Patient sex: F
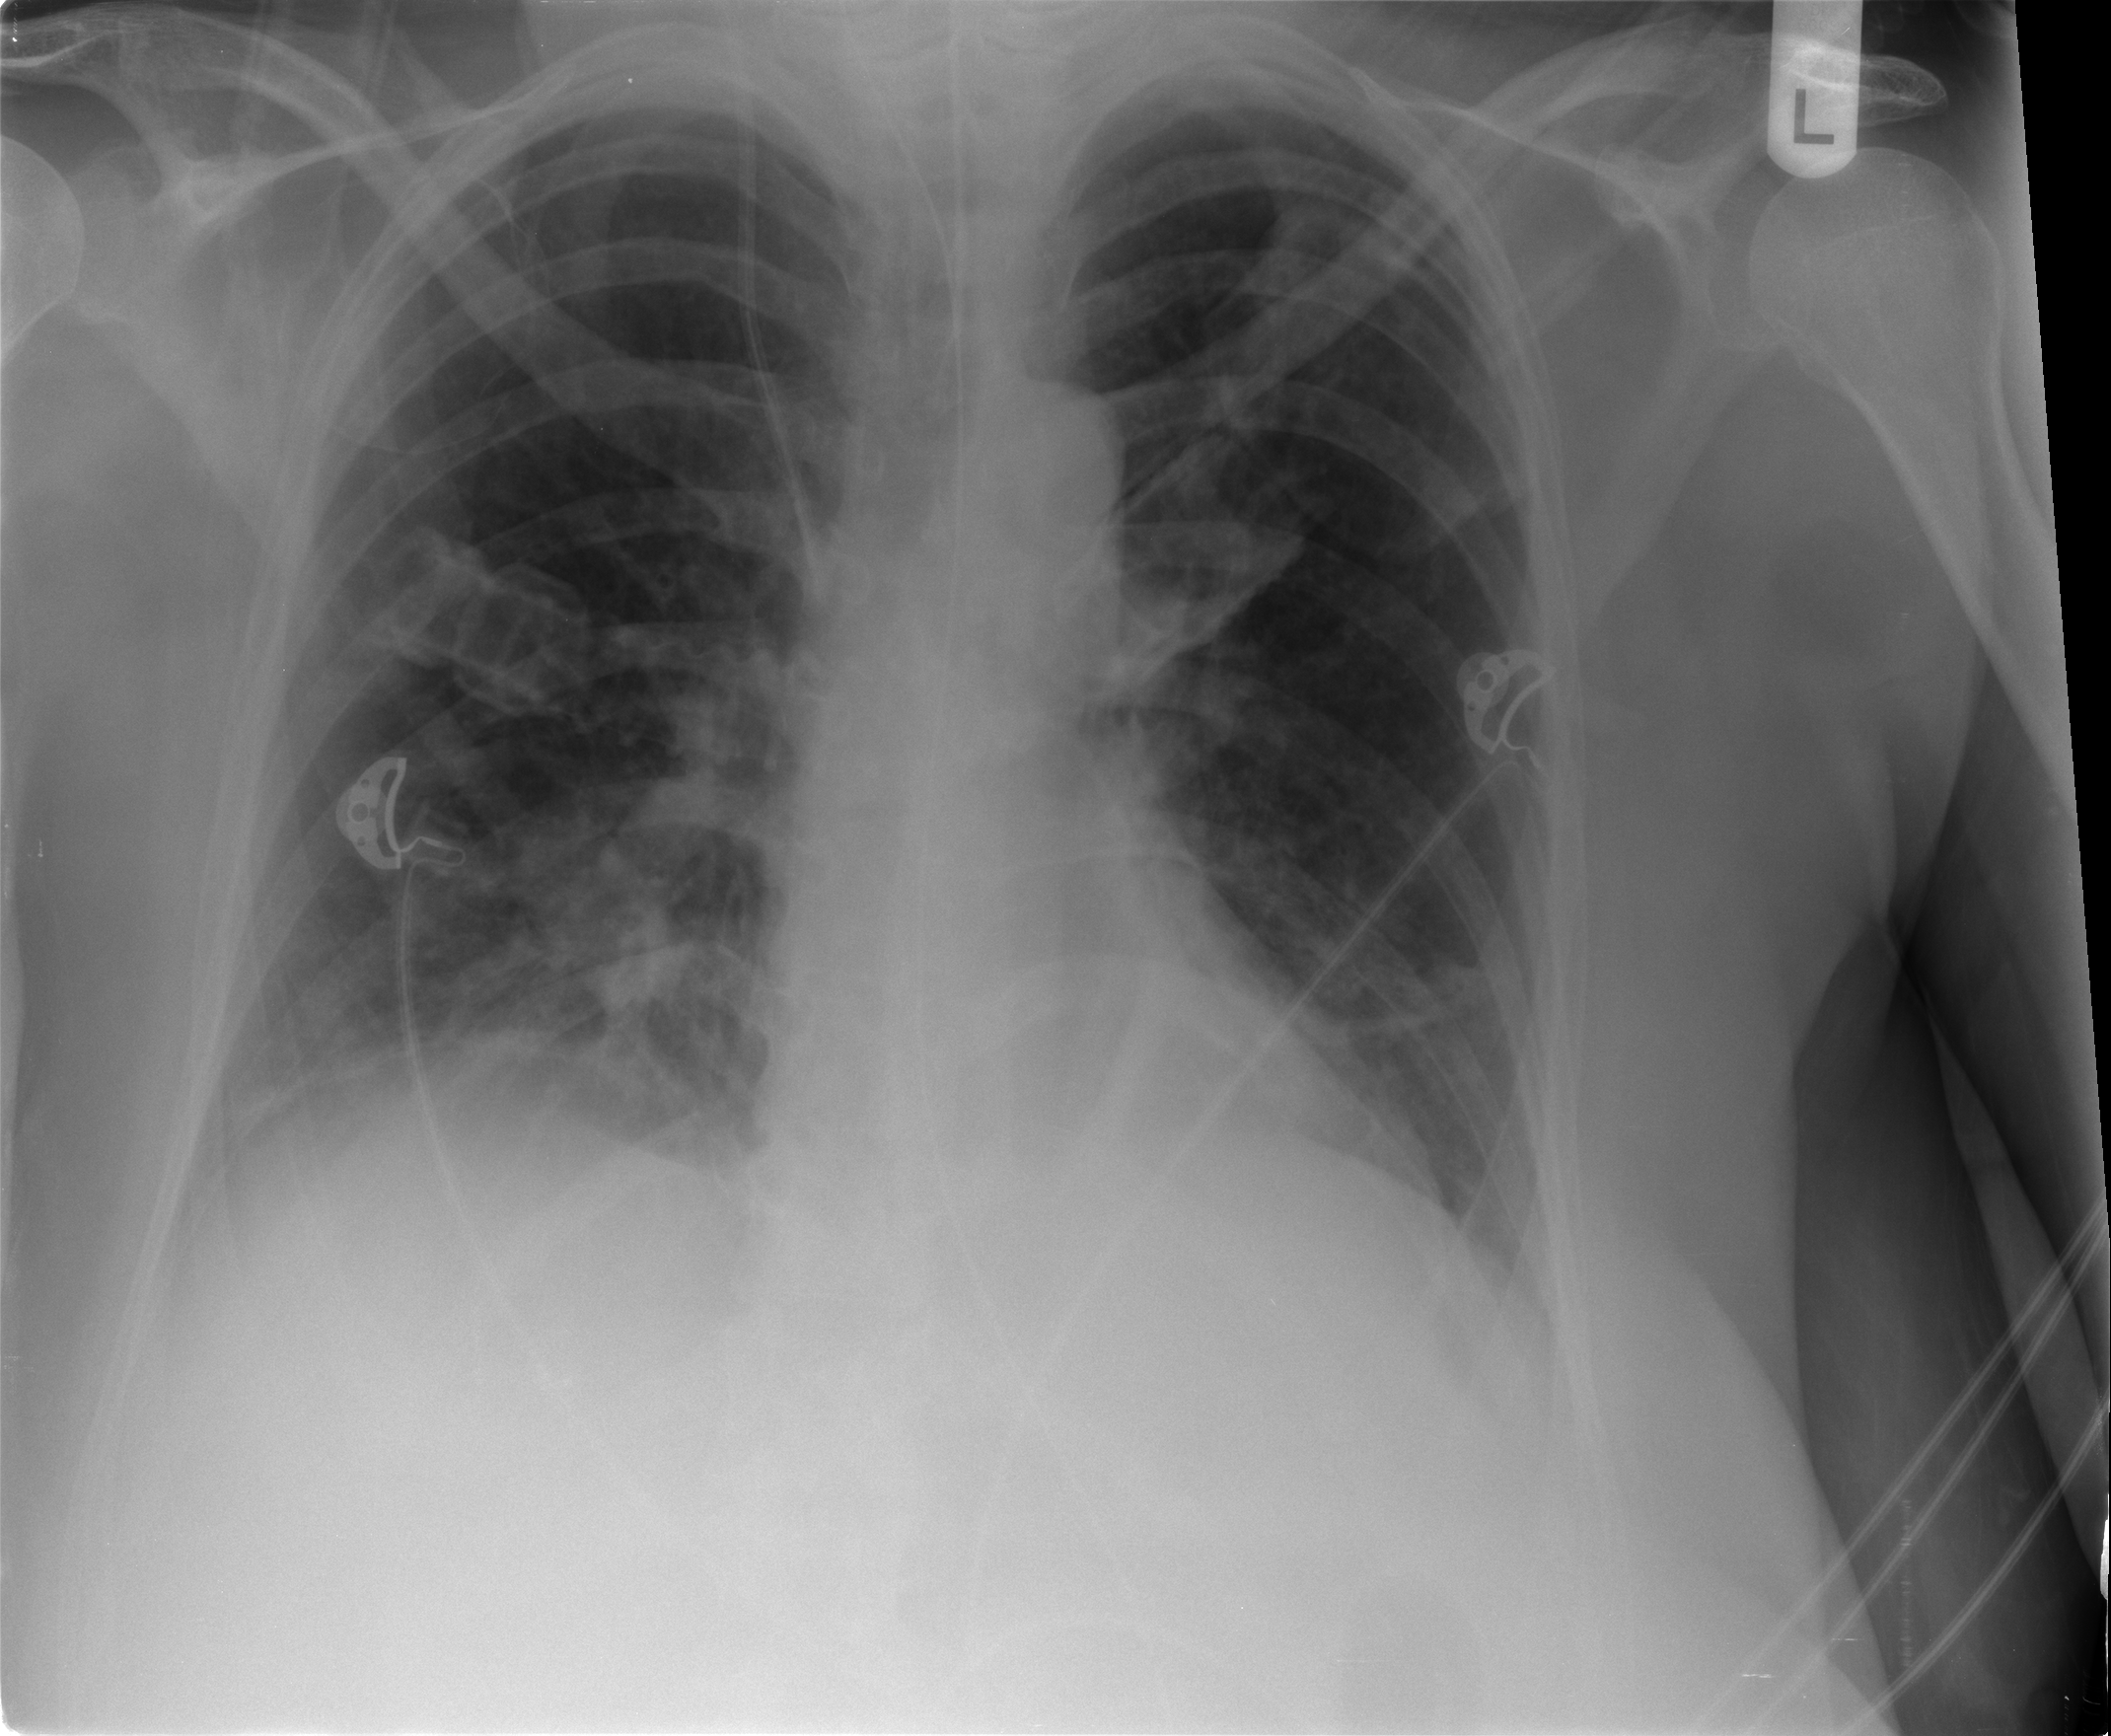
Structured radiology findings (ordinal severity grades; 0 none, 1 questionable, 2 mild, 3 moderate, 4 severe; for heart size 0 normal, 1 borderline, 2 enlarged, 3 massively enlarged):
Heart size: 0
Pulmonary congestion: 0
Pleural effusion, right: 2
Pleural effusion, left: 2
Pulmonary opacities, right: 2
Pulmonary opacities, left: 0
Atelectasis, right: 2
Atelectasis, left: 2